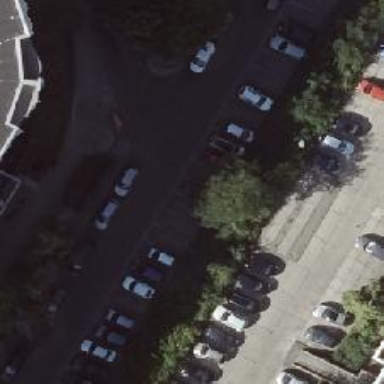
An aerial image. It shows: Street-side parking area with paving stones.